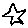
Label: star